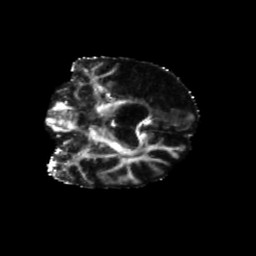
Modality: FA
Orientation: coronal
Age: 68
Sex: male
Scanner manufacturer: siemens
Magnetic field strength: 3 T
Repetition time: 5.25 s
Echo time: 0.08 s